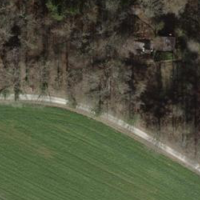
EUNIS habitat code: 41
Species observed at this site:
Arum maculatum
Sorbus aucuparia